Interaction volume radius: 5 \u00c5
Interaction volume height: 10 \u00c5
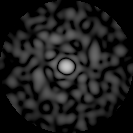
Disorder parameter: 0.822